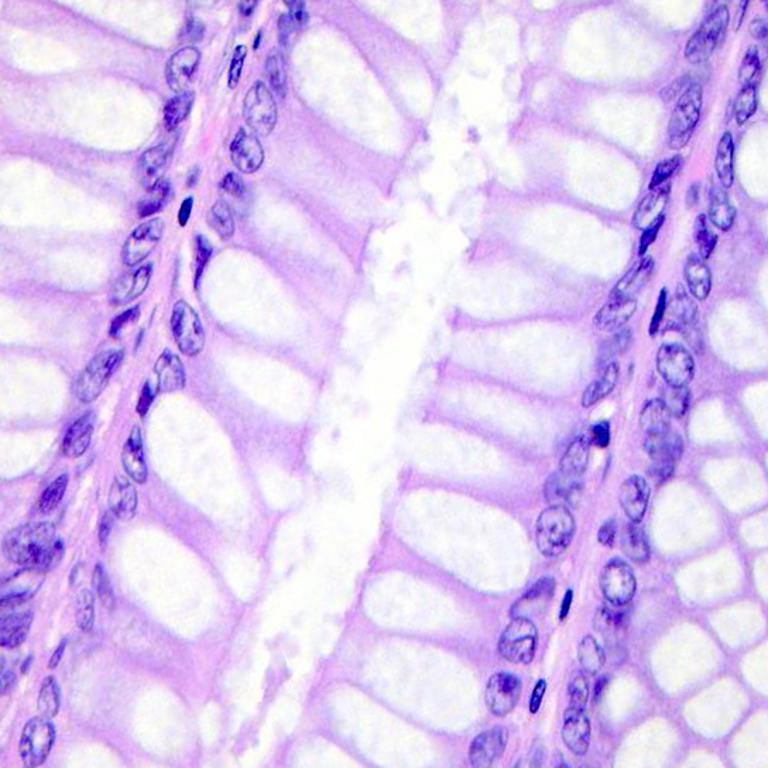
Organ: colon
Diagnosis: benign